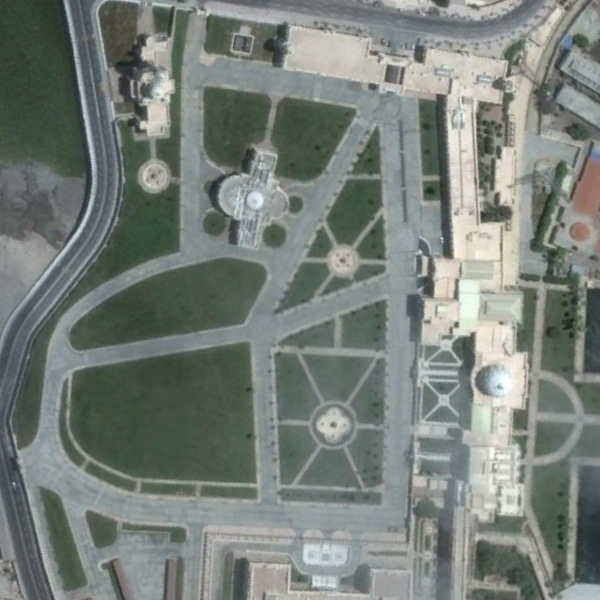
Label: Square